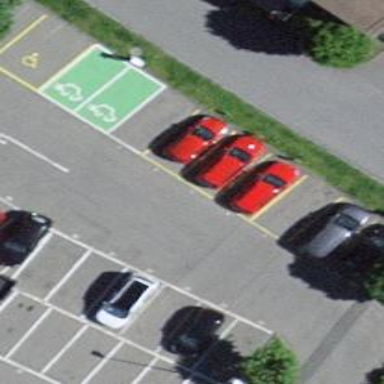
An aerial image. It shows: Car-sharing service available at this location.